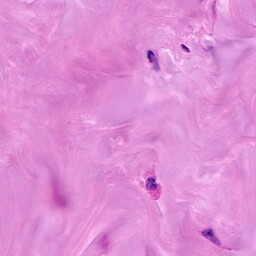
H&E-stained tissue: Breast